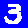
Digit: 3